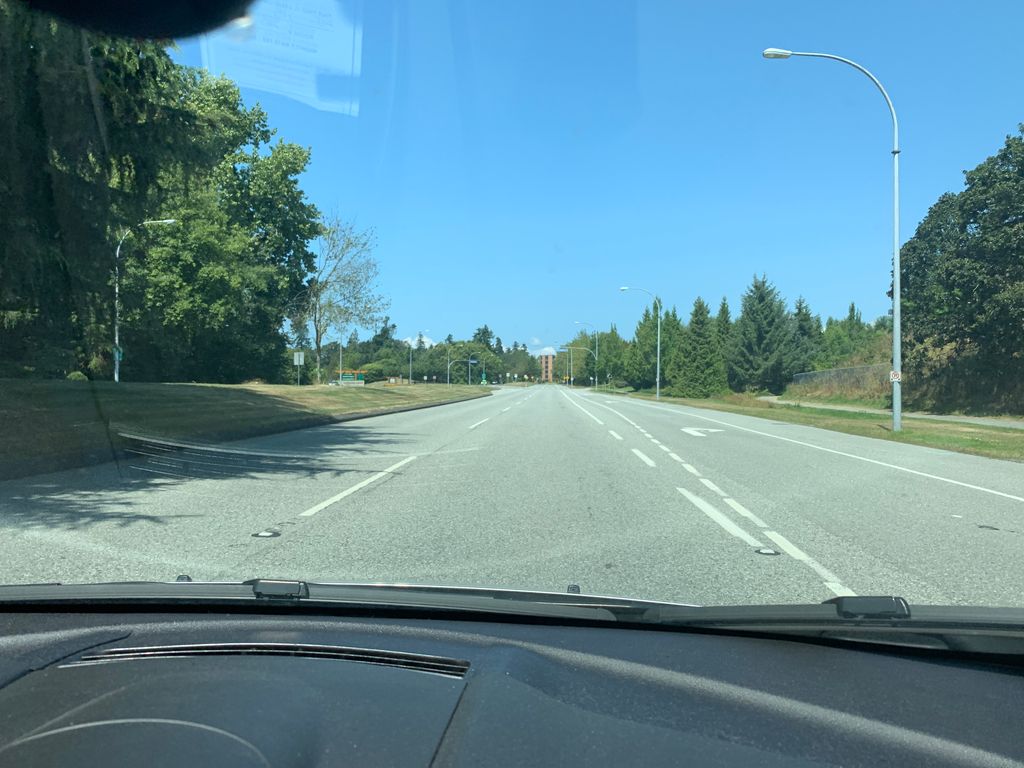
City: vancouver